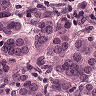
Metastatic tissue present: yes